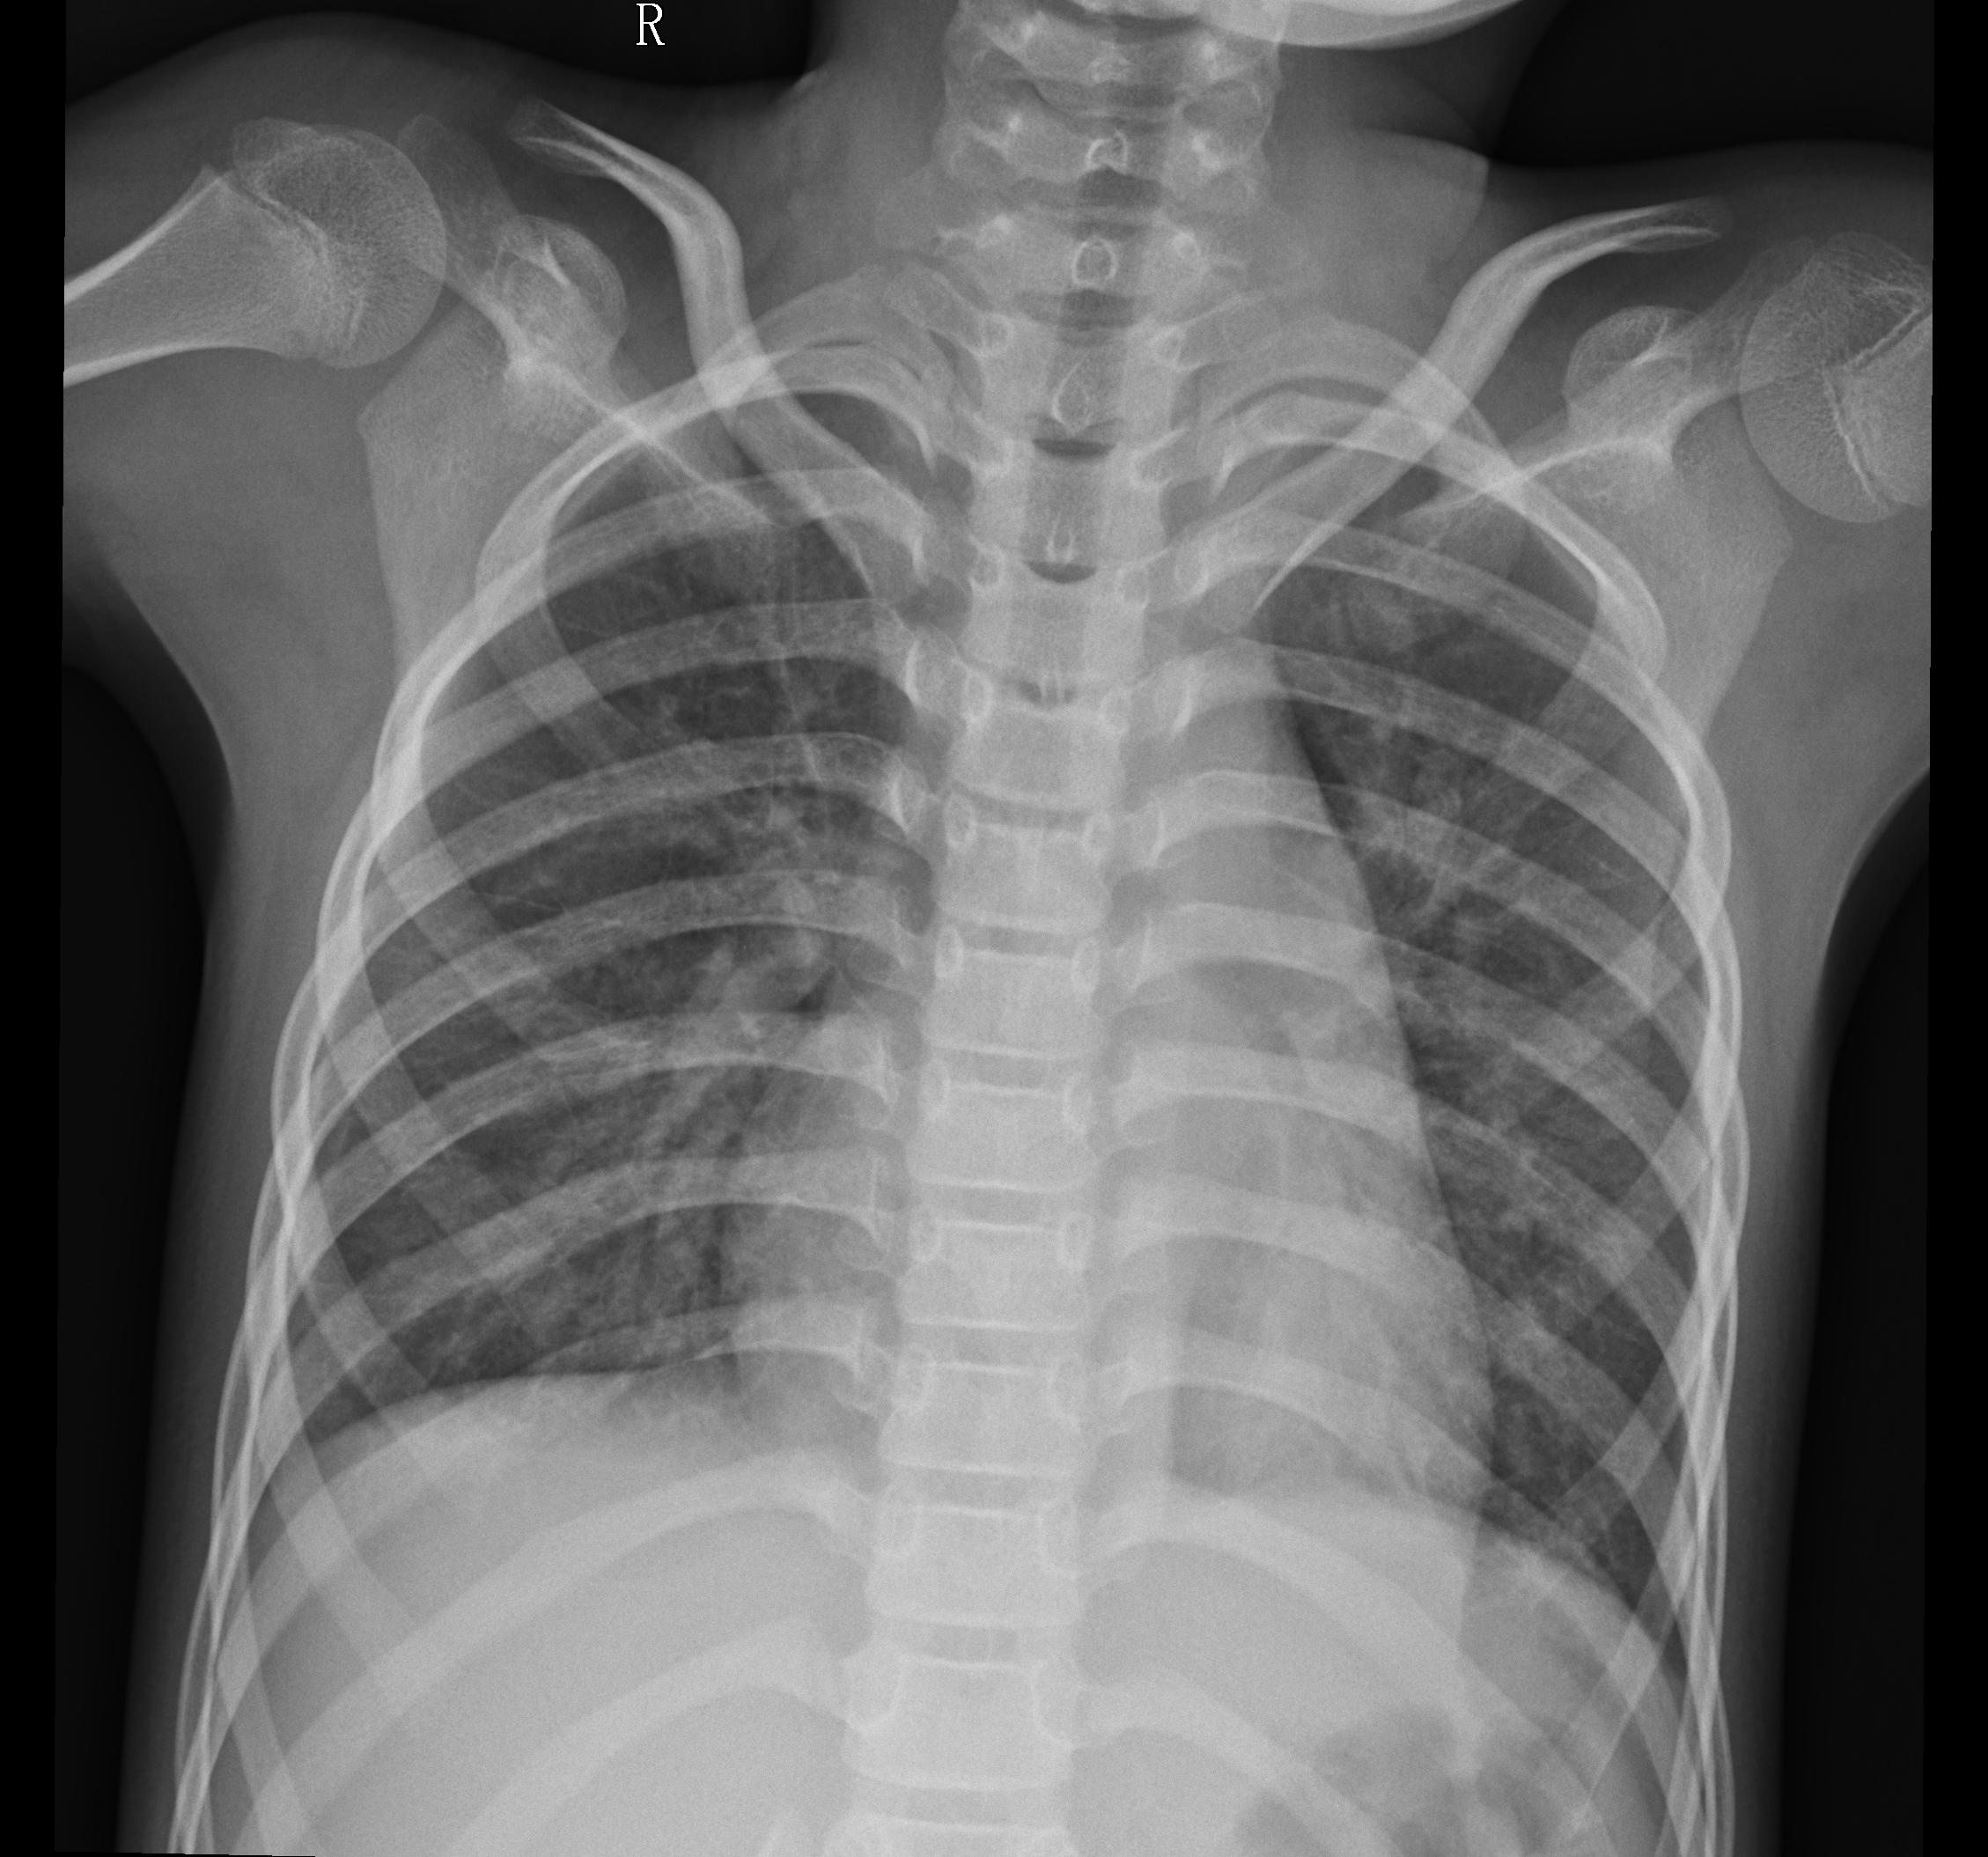
Diagnosis: PNEUMONIA